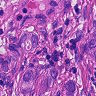
Metastatic tissue present: yes